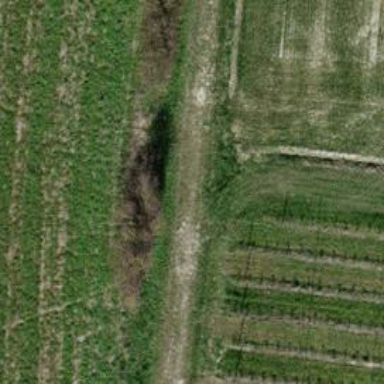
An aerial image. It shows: Grassy track.